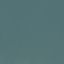
Label: SeaLake